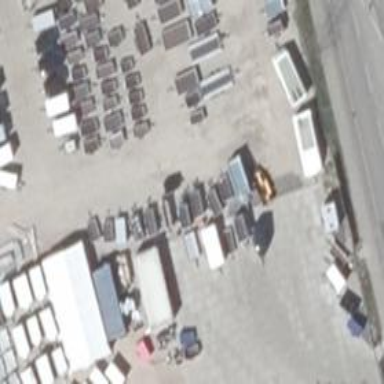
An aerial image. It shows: Shop that sells cars.